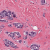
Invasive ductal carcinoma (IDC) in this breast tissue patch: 1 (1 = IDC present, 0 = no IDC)